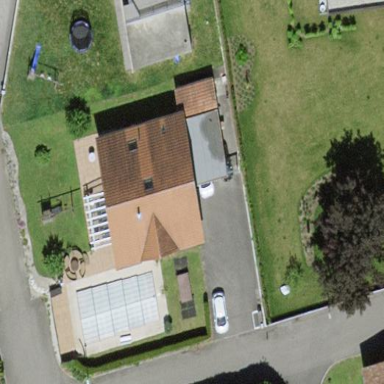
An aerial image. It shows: Simple house.